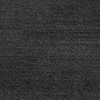
Atmospheric dust classification: dusty